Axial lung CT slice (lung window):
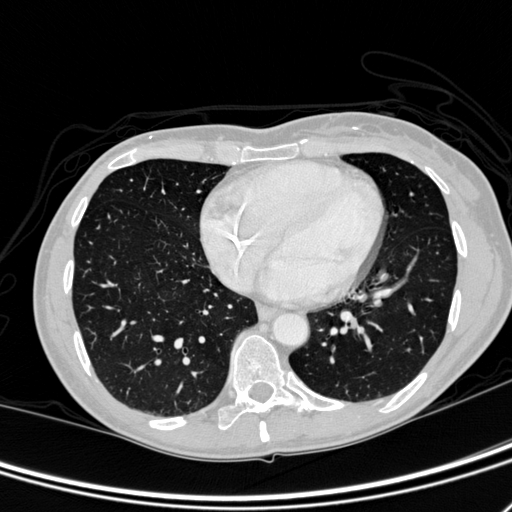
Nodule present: no